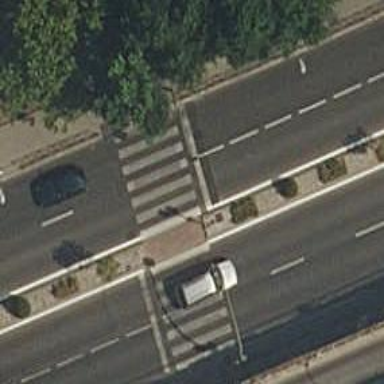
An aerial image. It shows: Road with traffic signals.